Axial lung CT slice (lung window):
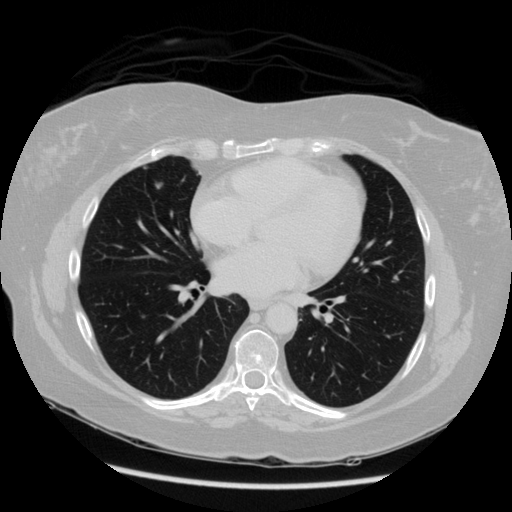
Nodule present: yes
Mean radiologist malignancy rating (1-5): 2